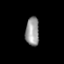
Tissue: prostate
Cell type: Epithelial cells
Senescence score: 0.3379
Nuclear area (px): 381
Mean DAPI intensity: 153.1